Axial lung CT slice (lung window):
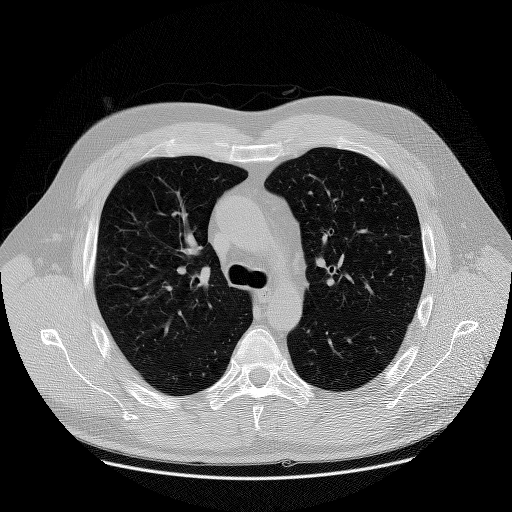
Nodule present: no